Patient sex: M
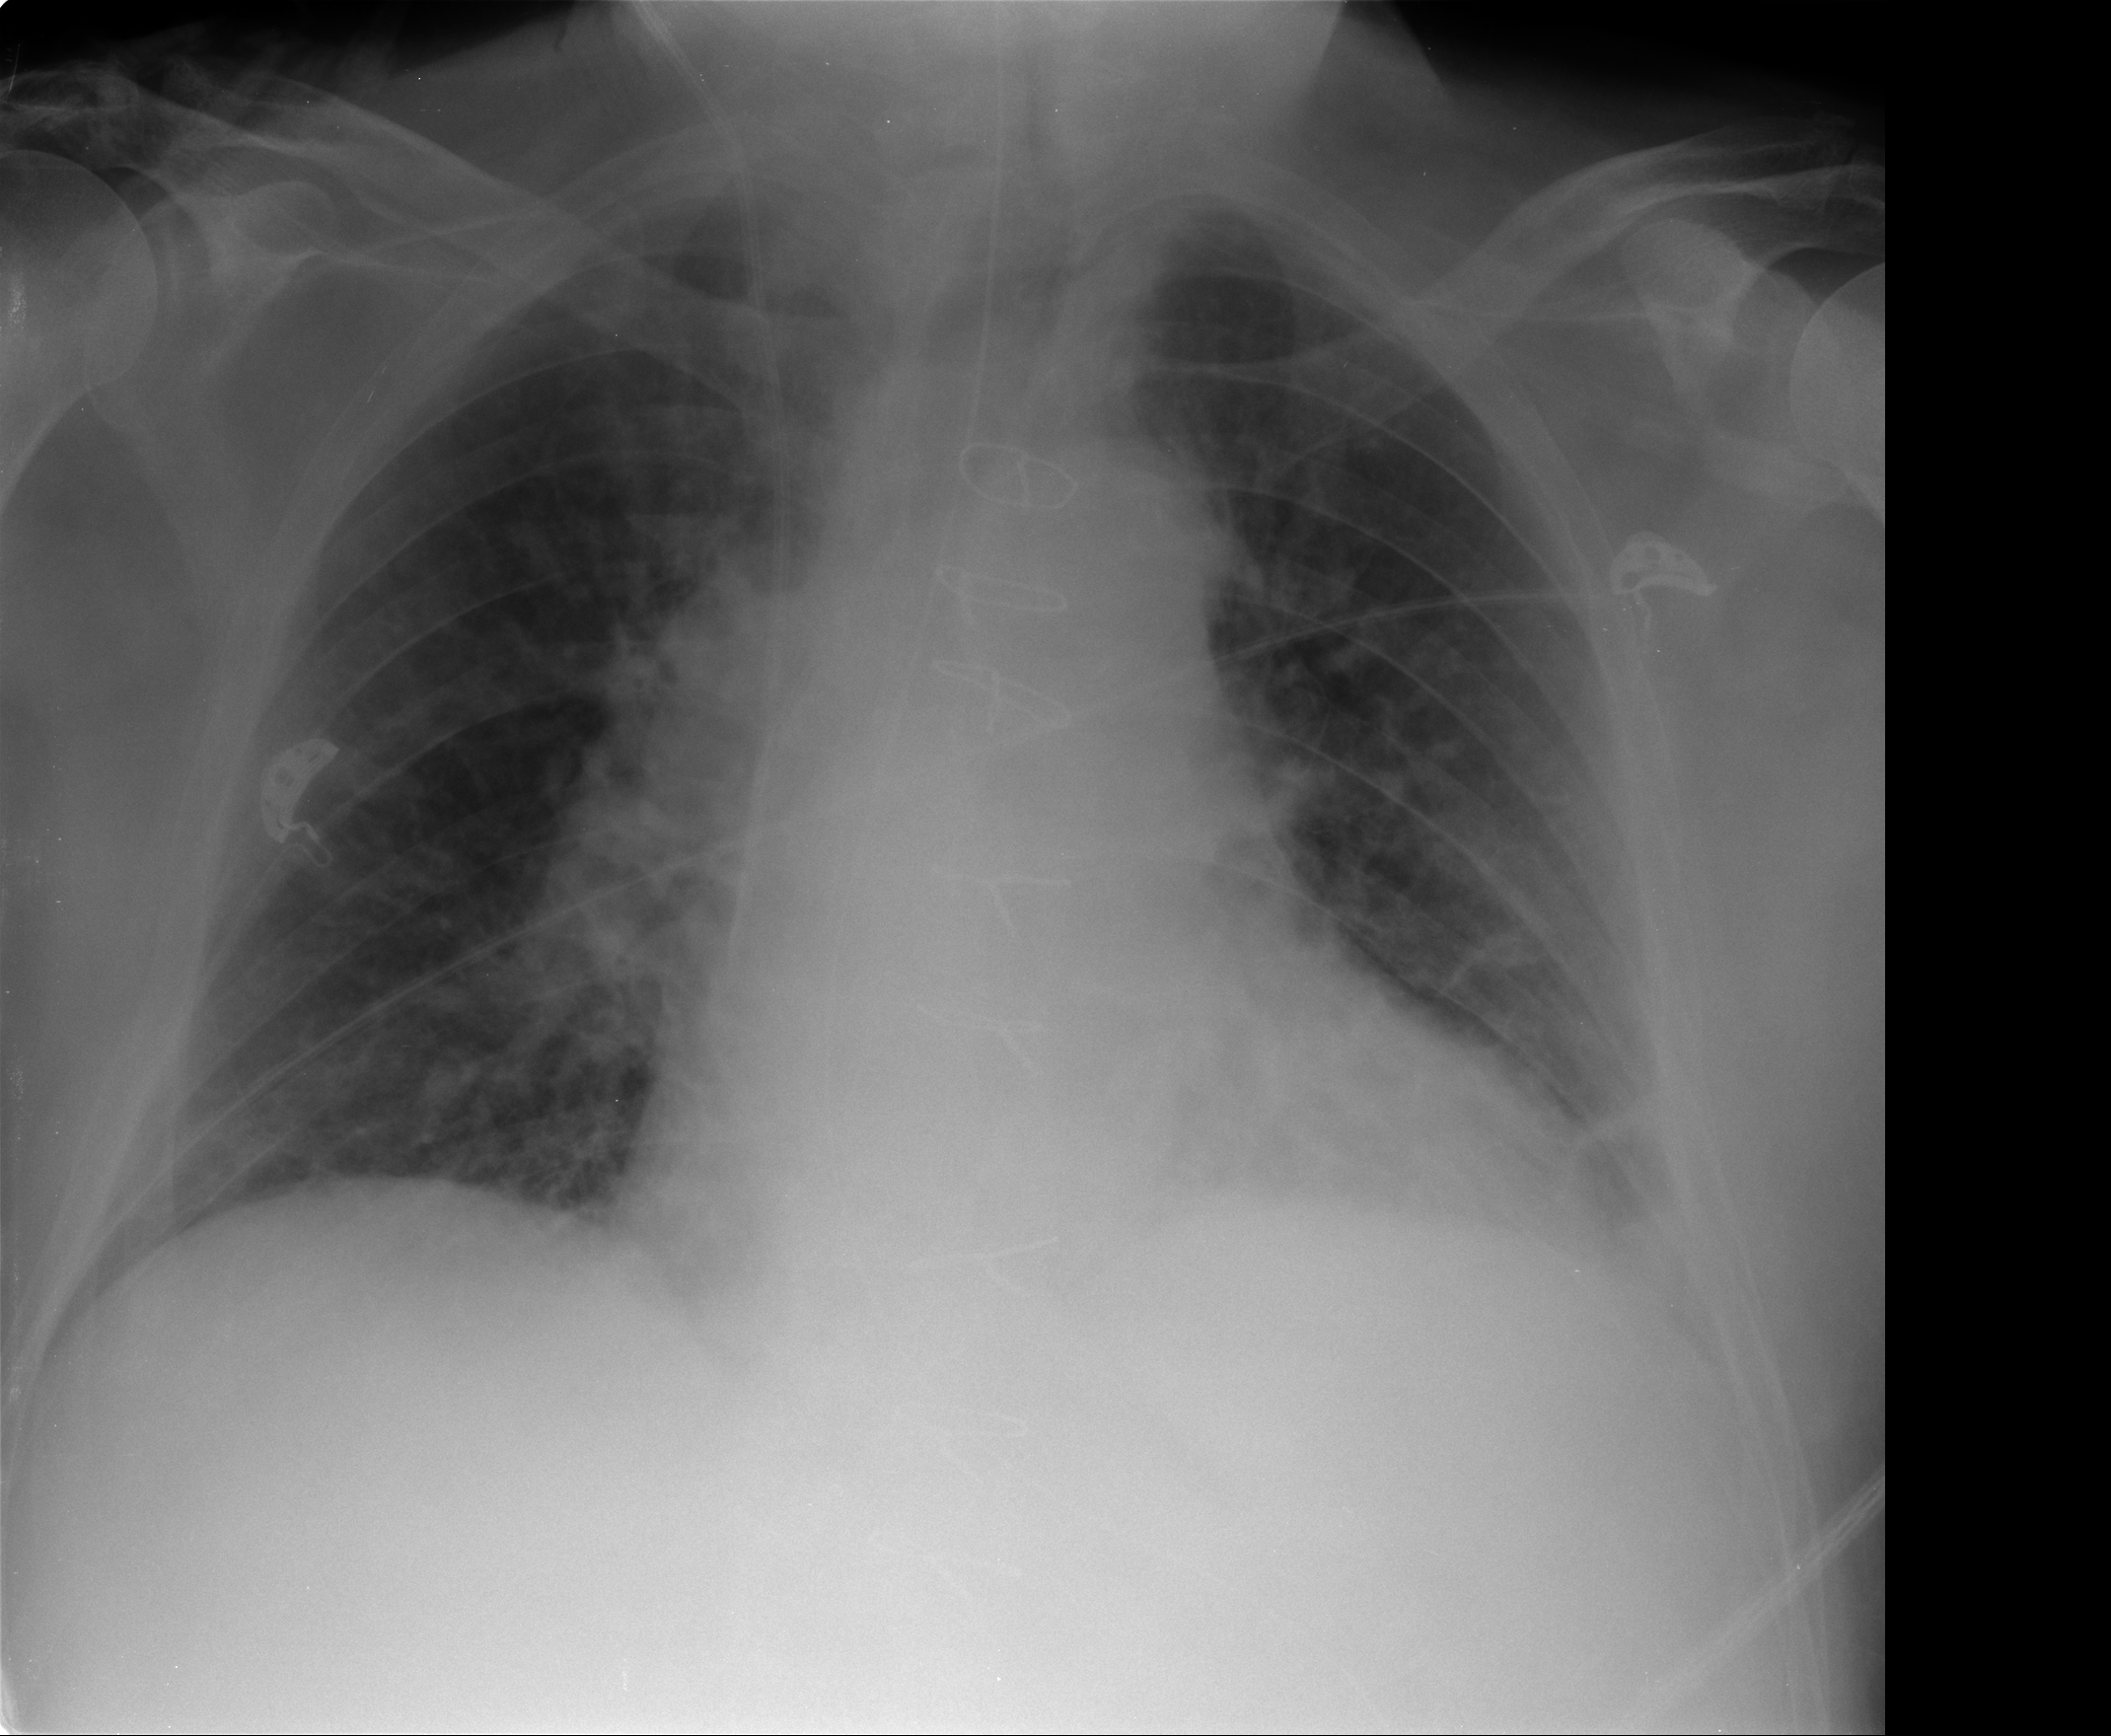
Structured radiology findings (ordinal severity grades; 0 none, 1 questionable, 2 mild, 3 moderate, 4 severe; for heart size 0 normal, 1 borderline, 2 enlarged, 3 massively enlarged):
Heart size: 0
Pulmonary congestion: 3
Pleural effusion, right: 0
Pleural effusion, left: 1
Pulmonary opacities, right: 0
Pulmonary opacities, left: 0
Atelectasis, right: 2
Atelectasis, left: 2